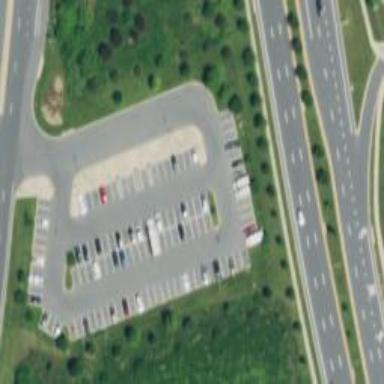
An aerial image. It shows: Parking space is available.